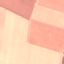
Land use / land cover: AnnualCrop